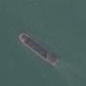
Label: civil